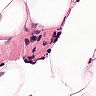
Metastatic tissue present: no